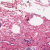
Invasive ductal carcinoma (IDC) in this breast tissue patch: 0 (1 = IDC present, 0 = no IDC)